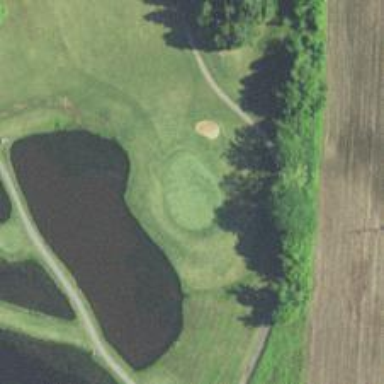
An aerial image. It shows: View of golf hole.